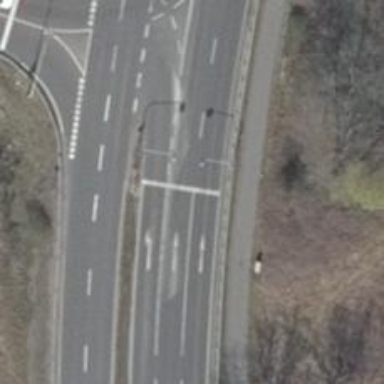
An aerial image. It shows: Primary highway with separate asphalt sidewalks.